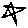
Label: star